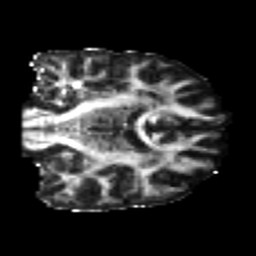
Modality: FA
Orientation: coronal
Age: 26
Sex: male
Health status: healthy
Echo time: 0.074 s